Question: If there is no wireless connection and no logged in google account when you open Play Market and choose new or existing account it opens specific wireless settings screen with back button at the bottom.

How to open same screen from my app?
Thanks
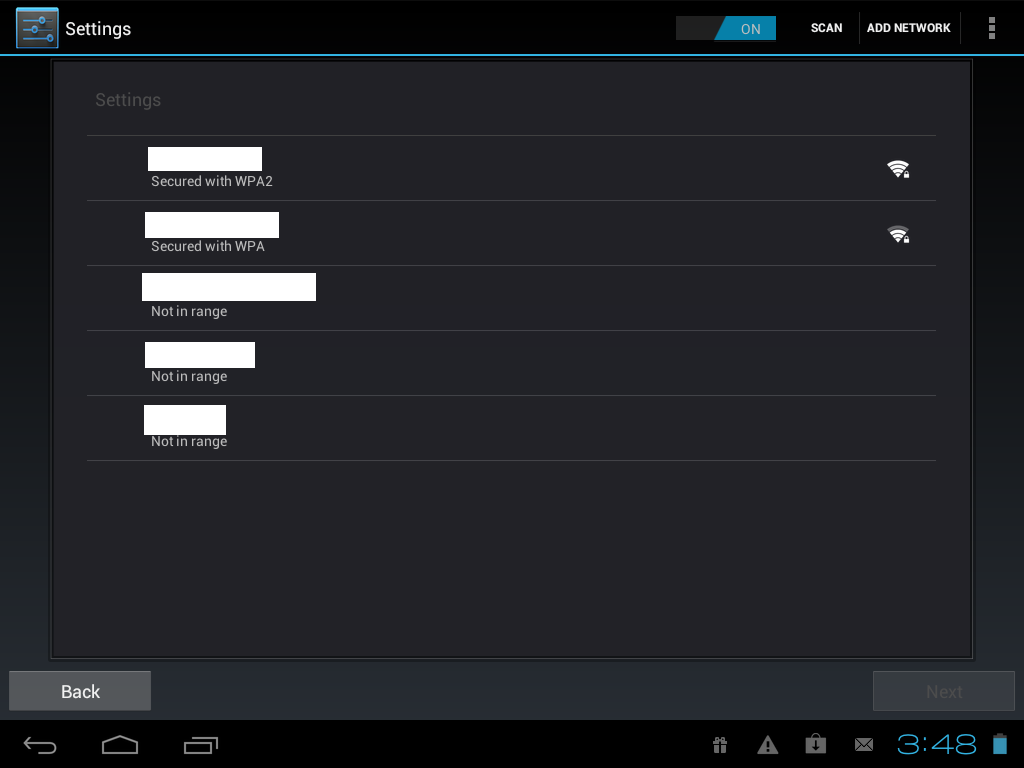
Answer: '''
Intent intent = new Intent(WifiManager.ACTION_PICK_WIFI_NETWORK);
intent.putExtra("only_access_points", true);
intent.putExtra("extra_prefs_show_button_bar", true);
intent.putExtra("wifi_enable_next_on_connect", true);
startActivityForResult(intent, 1);
'''
This should do it. Reverse engineered from google code.
Copied from <URL>.